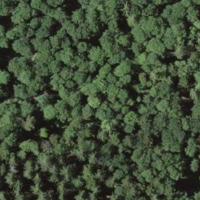
EUNIS habitat code: 41
Species observed at this site:
Melittis melissophyllum